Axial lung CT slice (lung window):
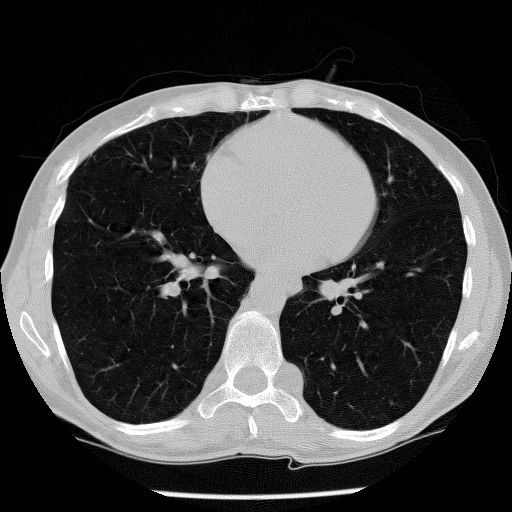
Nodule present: no